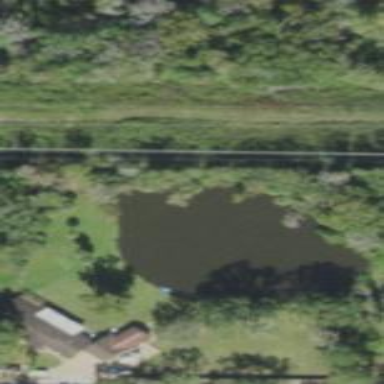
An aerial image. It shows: Peaceful pond surrounded by nature.